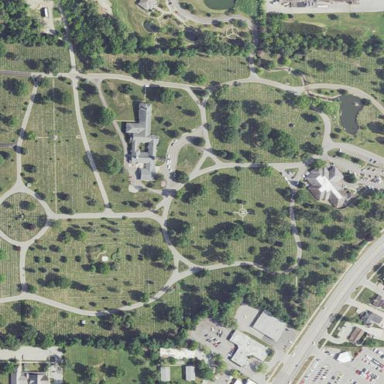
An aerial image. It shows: Cemetery.